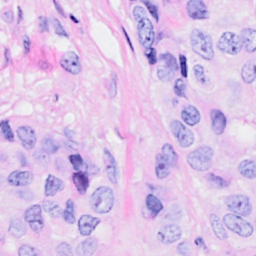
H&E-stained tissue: Breast